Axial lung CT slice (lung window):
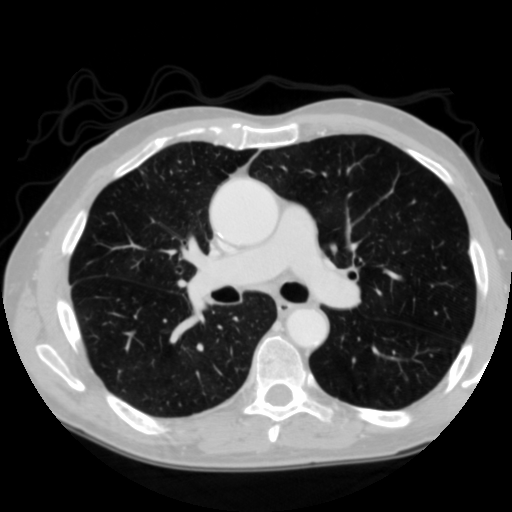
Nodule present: no